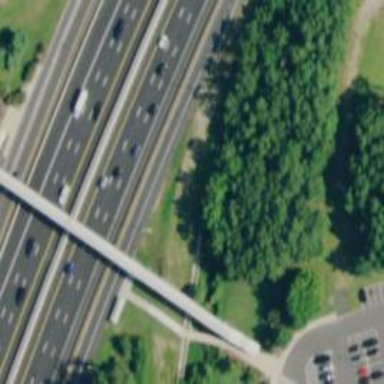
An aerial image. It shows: Busway road.